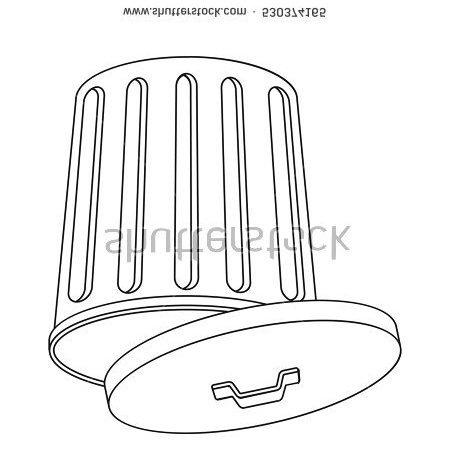
Label: ashcan, trash can, garbage can, wastebin, ash bin, ash-bin, ashbin, dustbin, trash barrel, trash bin